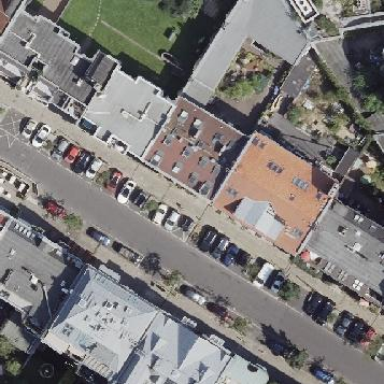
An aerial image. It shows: Street side parking area.